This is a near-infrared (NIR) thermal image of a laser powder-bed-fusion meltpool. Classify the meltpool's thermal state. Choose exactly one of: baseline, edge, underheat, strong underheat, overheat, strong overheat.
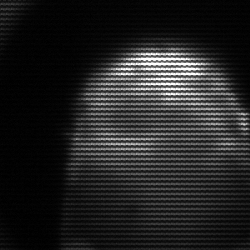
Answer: edge